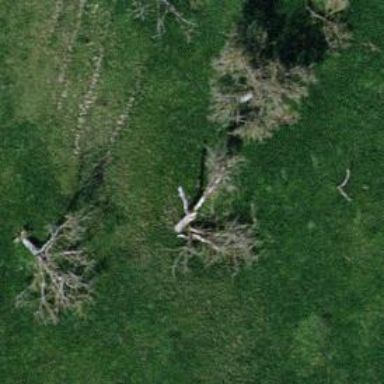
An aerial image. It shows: Row of trees in natural setting.